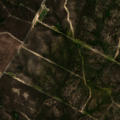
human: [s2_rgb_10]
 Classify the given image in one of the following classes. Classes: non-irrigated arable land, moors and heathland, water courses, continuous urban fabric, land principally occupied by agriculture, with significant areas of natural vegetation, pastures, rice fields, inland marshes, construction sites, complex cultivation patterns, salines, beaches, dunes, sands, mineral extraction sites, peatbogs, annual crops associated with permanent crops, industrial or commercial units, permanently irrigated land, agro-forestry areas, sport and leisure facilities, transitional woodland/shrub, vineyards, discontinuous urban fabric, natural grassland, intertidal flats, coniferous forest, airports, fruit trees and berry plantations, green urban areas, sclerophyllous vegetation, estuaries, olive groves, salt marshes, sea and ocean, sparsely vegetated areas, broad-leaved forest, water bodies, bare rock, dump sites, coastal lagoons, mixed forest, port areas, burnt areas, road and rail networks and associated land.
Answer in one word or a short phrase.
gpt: continuous urban fabric